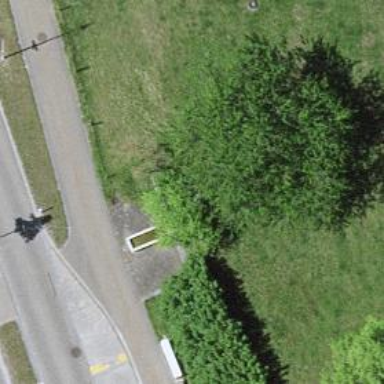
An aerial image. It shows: Running fountain.